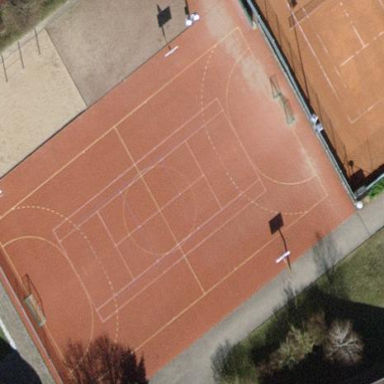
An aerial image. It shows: Multi-sport pitch for leisure land activities.